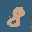
Label: 8